Question: I took the standard Item GridView template and modified it a bit to fit my needs. I actually have changed very little of the template code.
I have a single group, and I have a lot of items in it (92 items). The listview does render some of them, but it only renders 12 of them. Why is that? How can I override that and make it display all of the items?
Here's a screenshot of me broken into the debugger as I'm setting the DefaultViewModel:

I add items to my listview like so (as I parse XML from a service):
'''
DataSource.AddItem(new DataItem(... title, name, etc, DataSource.getGroup("gallery")));
'''
Then in my DataSource class (this is exactly the same one as the sample, I just renamed it), I added this method:
'''
public static void AddItem(DataItem item)
{
item.Group.Items.Add(item);
}
'''
Here's what the XAML that renders this looks like (it's the same as the GridView template:
'''
<GridView.ItemsPanel>
<ItemsPanelTemplate>
<VirtualizingStackPanel Orientation="Horizontal"/>
</ItemsPanelTemplate>
</GridView.ItemsPanel>
<GridView.GroupStyle>
<GroupStyle>
<GroupStyle.HeaderTemplate>
<DataTemplate>
<Grid Margin="1,0,0,6">
<Button
AutomationProperties.Name="Group Title"
Content="{Binding Title}"
Click="Header_Click"
Style="{StaticResource TextButtonStyle}"/>
</Grid>
</DataTemplate>
</GroupStyle.HeaderTemplate>
<GroupStyle.Panel>
<ItemsPanelTemplate>
<VariableSizedWrapGrid Orientation="Vertical" Margin="0,0,80,0"/>
</ItemsPanelTemplate>
</GroupStyle.Panel>
</GroupStyle>
</GridView.GroupStyle>
</GridView>
'''
I'd really appreciate any help.
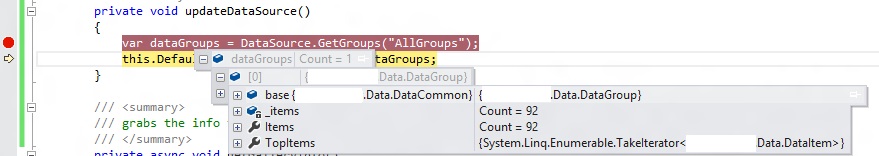
Answer: Grid application template limits amount of items displayed in each group to 12 for reasons explained in the comment below:
'''
public class SampleDataGroup : SampleDataCommon
{
...
public IEnumerable<SampleDataItem> TopItems
{
// Provides a subset of the full items collection to bind to from a GroupedItemsPage
// for two reasons: GridView will not virtualize large items collections, and it
// improves the user experience when browsing through groups with large numbers of
// items.
//
// A maximum of 12 items are displayed because it results in filled grid columns
// whether there are 1, 2, 3, 4, or 6 rows displayed
get { return this._items.Take(12); }
}
}
'''